Interaction volume radius: 5 \u00c5
Interaction volume height: 10 \u00c5
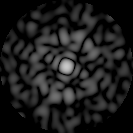
Disorder parameter: 0.8268